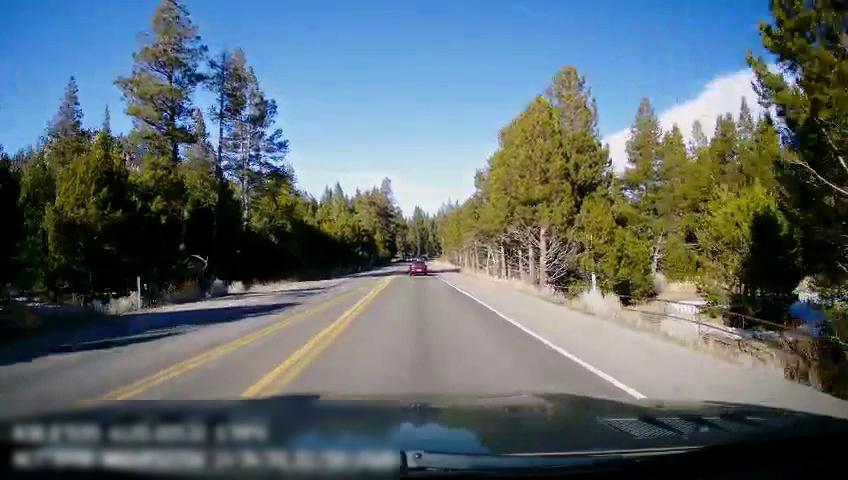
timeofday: Day
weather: Sunny
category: Drivable Space
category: Vehicles | Car
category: Lanes | Current Lane
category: Lanes | Current Lane
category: Lanes | Opposite Lane